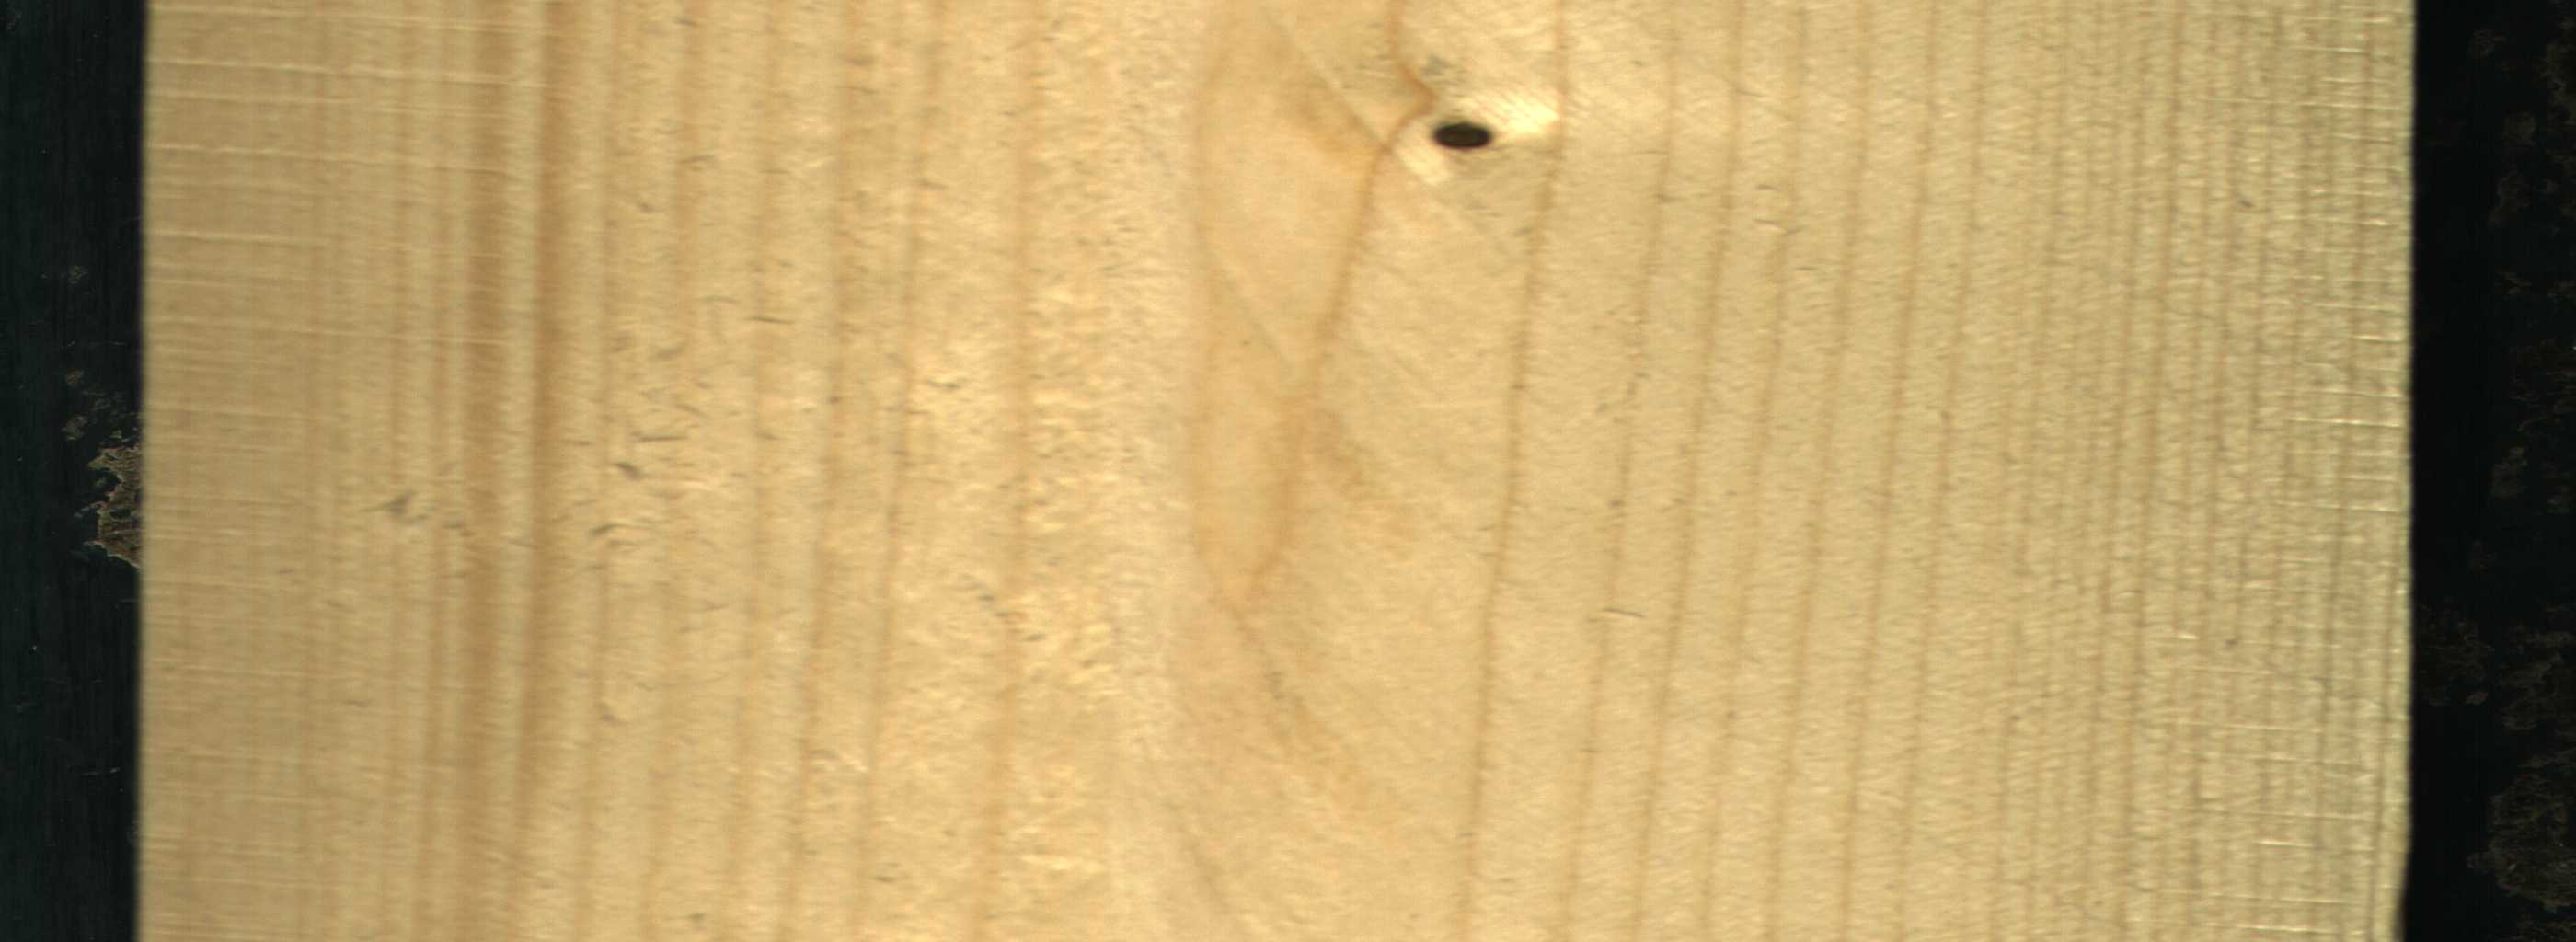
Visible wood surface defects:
Dead_Knot